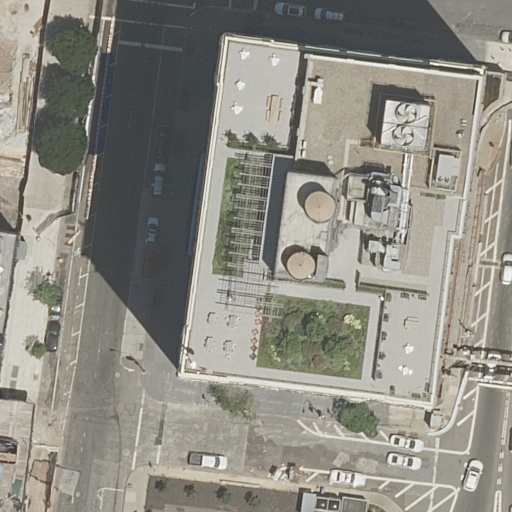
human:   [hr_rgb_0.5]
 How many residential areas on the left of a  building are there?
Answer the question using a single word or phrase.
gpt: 1

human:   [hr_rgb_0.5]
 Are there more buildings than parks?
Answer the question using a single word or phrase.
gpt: yes

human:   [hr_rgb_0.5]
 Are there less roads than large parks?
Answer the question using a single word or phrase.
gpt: no

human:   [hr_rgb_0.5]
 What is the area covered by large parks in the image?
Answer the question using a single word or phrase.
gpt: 2309m2

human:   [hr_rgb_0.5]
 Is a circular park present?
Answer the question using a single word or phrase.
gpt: no

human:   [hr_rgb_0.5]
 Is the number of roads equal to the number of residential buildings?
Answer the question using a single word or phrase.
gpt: no

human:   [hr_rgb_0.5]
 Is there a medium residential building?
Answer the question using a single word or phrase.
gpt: no

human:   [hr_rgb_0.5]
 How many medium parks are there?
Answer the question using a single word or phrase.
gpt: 0

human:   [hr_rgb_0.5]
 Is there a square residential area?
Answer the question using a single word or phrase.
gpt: no

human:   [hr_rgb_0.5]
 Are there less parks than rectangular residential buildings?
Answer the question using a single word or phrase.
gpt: yes

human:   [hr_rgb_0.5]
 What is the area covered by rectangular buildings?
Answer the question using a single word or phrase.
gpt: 561m2

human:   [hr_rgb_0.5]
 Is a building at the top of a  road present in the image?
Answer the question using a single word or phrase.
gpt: yes

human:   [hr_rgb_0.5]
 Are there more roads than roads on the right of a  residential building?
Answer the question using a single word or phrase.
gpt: no

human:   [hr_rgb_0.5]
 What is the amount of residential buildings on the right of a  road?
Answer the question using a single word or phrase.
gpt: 0

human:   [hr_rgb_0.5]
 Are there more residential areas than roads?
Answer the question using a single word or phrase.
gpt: no

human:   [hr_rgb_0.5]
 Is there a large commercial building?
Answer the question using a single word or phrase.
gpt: yes

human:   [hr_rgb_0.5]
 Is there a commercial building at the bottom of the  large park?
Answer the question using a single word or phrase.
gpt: no

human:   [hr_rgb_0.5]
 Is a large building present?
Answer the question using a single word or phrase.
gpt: yes

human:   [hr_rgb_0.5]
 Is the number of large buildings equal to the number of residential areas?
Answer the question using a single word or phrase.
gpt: no

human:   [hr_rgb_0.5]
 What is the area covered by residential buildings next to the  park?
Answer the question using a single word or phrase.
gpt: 561m2

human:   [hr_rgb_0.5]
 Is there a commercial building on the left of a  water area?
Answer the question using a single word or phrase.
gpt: no

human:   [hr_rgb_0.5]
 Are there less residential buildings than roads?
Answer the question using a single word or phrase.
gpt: yes

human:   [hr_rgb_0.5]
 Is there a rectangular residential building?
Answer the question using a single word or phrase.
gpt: yes

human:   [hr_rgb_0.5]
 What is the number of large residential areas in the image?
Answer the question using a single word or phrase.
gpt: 1

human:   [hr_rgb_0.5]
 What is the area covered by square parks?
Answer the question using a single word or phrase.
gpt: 0m2

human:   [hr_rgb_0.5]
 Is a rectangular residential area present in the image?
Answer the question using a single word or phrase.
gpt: yes

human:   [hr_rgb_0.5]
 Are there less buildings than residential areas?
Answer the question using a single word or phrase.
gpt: no

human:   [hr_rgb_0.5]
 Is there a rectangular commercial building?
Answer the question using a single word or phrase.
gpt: no

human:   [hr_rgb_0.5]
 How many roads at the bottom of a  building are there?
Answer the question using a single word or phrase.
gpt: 8

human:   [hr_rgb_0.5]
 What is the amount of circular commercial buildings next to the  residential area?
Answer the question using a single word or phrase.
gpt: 0

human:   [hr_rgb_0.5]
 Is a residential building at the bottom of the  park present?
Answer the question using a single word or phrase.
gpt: no

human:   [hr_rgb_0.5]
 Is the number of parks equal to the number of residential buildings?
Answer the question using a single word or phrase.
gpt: no

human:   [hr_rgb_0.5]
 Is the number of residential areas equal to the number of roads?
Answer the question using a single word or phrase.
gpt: no

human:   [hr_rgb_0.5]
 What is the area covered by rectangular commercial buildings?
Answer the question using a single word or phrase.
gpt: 0m2

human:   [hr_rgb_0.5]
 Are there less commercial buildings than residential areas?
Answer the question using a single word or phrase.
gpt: no

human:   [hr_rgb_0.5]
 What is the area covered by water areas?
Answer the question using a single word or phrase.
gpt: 0m2